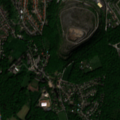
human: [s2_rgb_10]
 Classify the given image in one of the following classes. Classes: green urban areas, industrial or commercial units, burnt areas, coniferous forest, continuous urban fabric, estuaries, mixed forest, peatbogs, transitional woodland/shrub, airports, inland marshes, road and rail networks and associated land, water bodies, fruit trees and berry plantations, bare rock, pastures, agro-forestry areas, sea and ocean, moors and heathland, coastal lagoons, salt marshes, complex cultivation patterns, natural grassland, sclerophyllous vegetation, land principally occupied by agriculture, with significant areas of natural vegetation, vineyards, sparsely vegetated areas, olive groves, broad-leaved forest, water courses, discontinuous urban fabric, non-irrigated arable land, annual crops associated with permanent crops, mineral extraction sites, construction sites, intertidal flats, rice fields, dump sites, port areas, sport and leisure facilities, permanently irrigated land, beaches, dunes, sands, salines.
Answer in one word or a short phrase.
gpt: discontinuous urban fabric, industrial or commercial units, mineral extraction sites, land principally occupied by agriculture, with significant areas of natural vegetation, broad-leaved forest